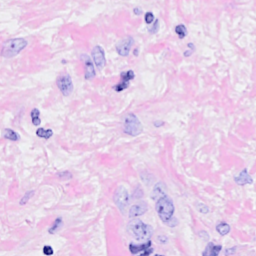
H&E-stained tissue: Breast